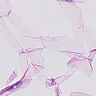
Metastatic tissue present: no